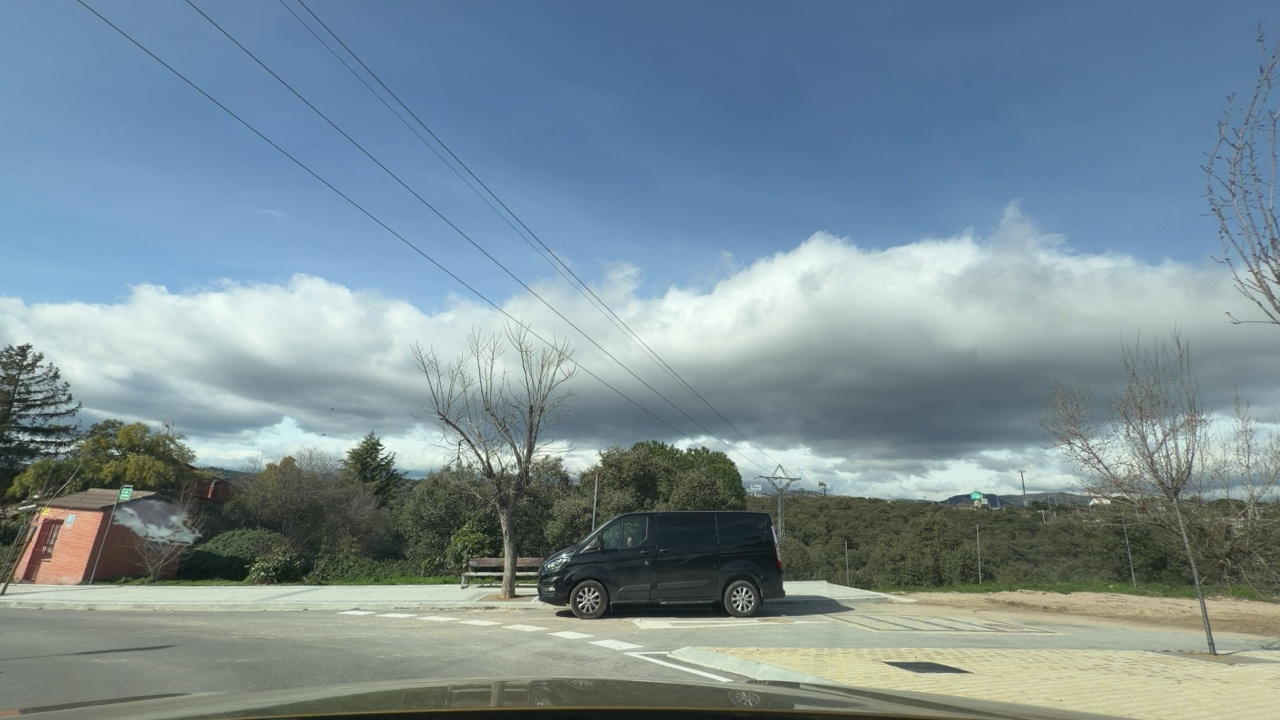
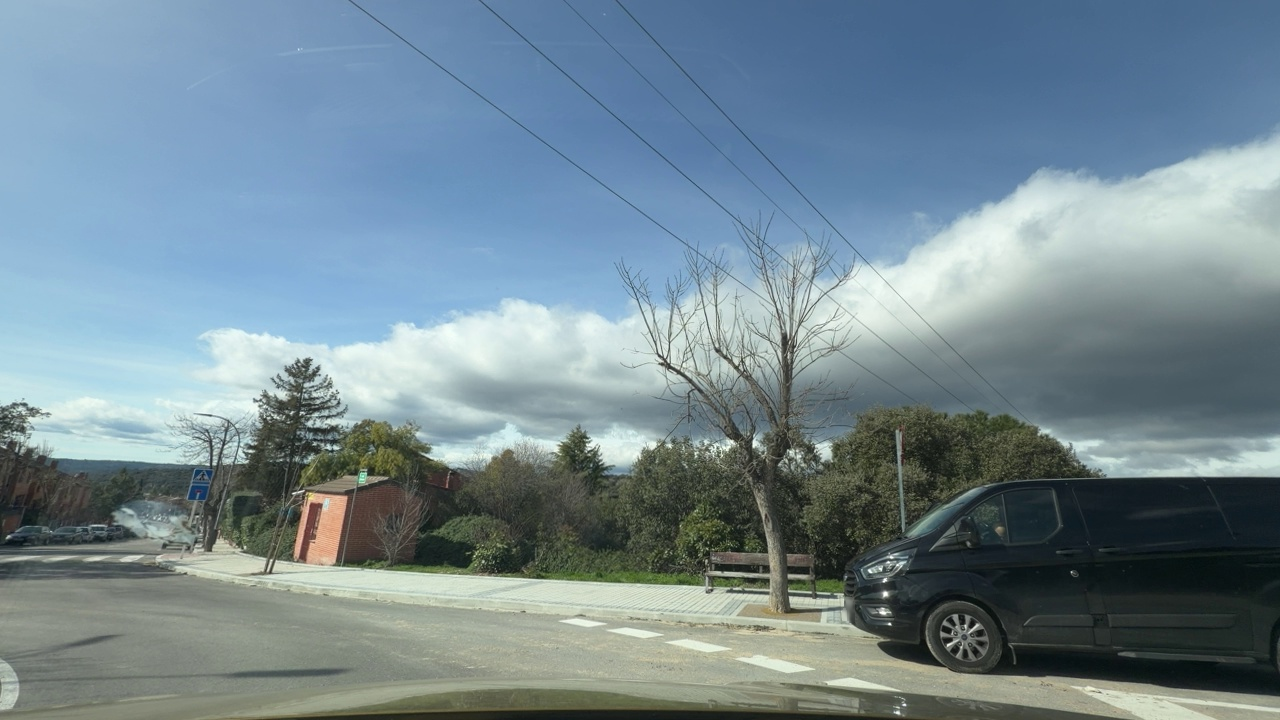
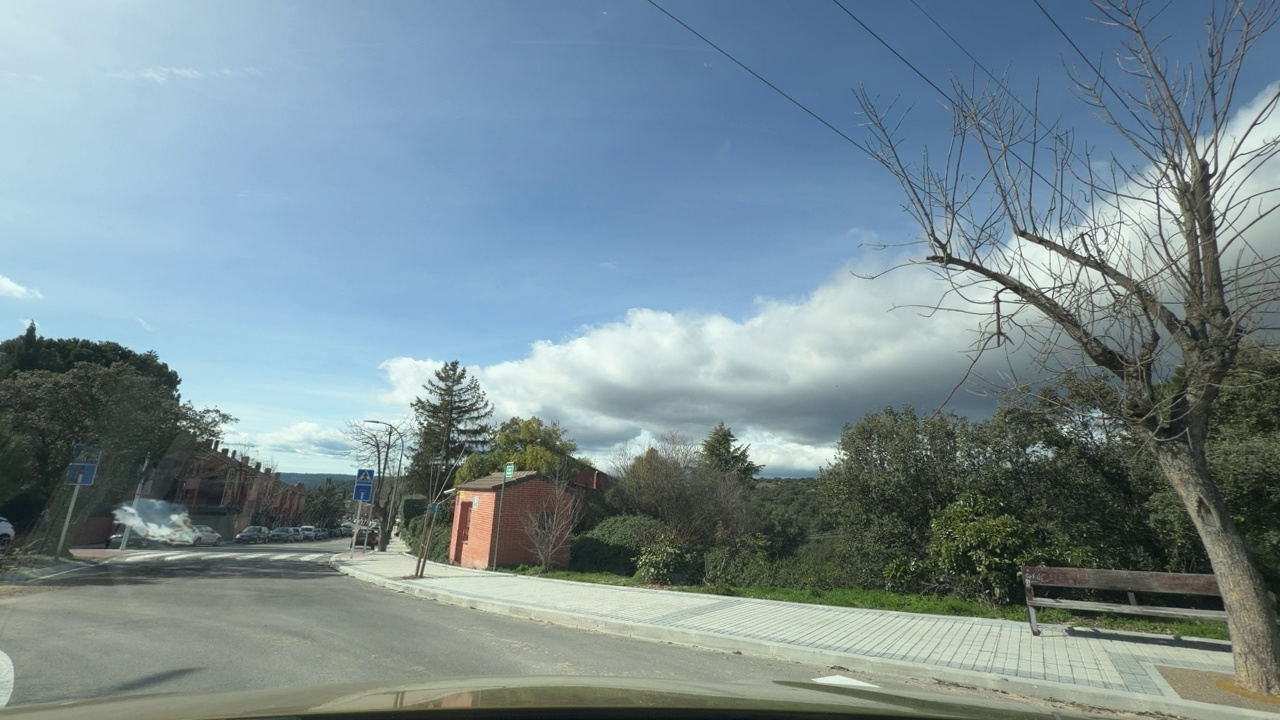
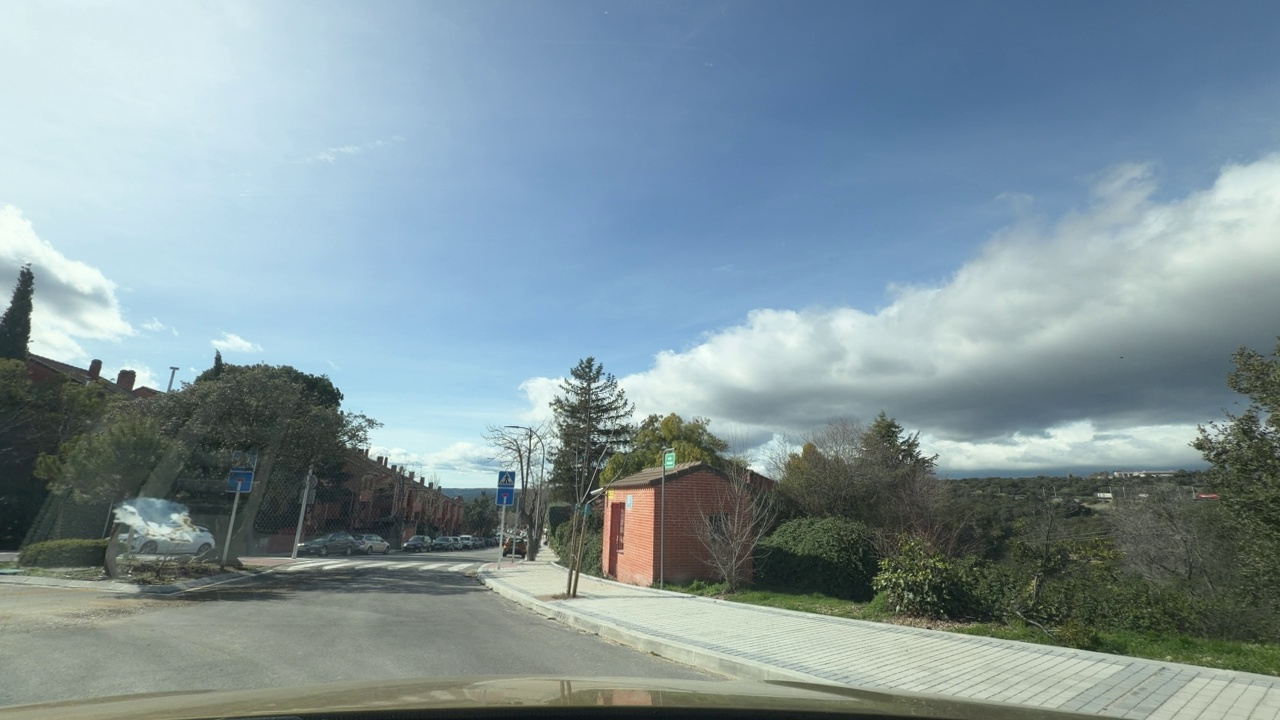
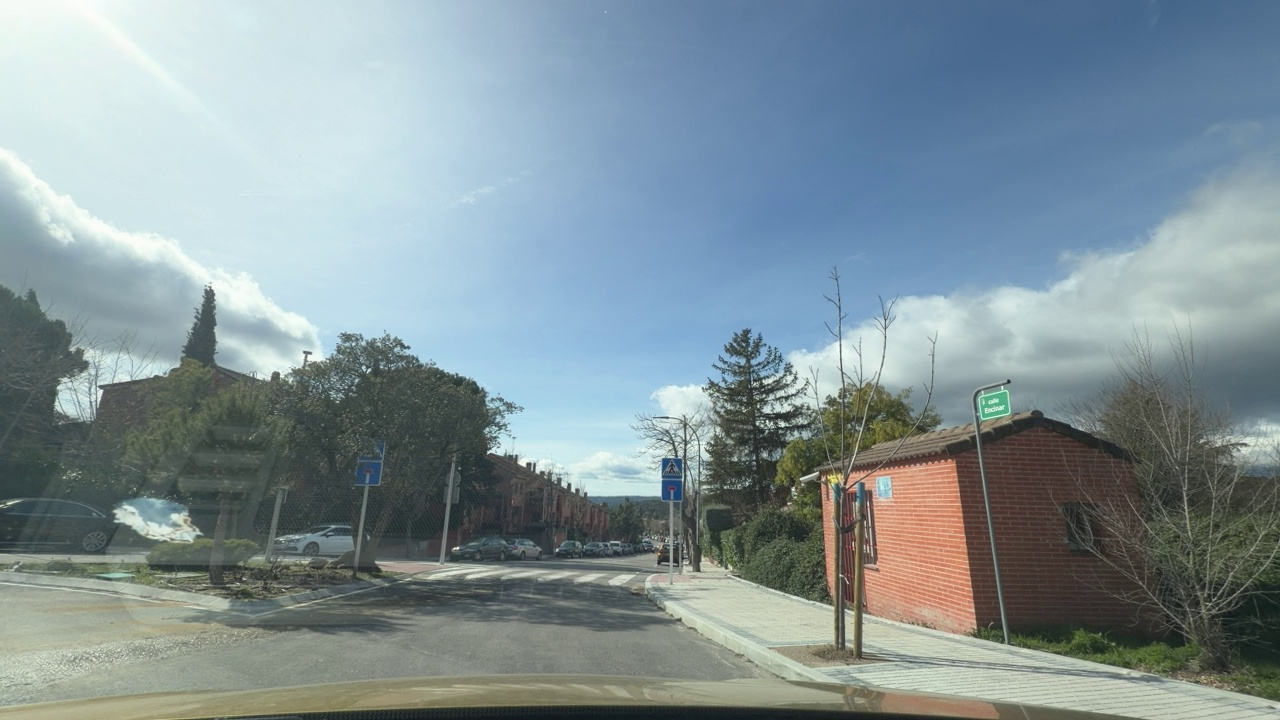
Situation: empty
Question: Is the ego vehicle traveling on a narrow street with sidewalks or bike lanes directly adjacent to the roadway?
Answer: No
Reasoning: No visible pedestrian.

Situation: empty
Question: Are pedestrians or cyclists moving alongside the ego vehicle on the right side?
Answer: No
Reasoning: No visible pedestreian nor cyclists.

Situation: empty
Question: Could a pedestrian's current path intersect with the trajectory of the ego vehicle?
Answer: No
Reasoning: No visible pedestrian could cross the ego lane.

Situation: empty
Question: Are pedestrians or cyclists moving alongside the ego vehicle on the left side?
Answer: No
Reasoning: No visible pedestrians or cyclists on the left.